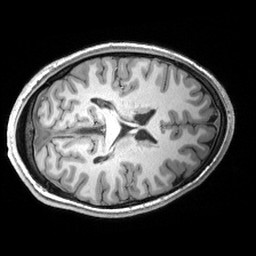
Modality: T1w
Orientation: axial
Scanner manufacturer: siemens
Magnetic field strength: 3 T
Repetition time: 2.53 s
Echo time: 0.00299 s